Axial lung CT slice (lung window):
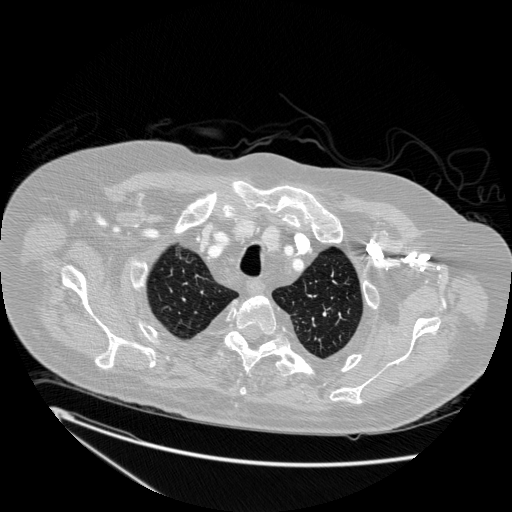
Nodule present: no